Question: as you see, 5x5 window is contiguous to 0,0 coordinates. I want to move them like 10,10. How can I do it ?

I think the problem is in my BorderLayout. North and East is freee. How can i fill them with 10,10 dimension
'''
import java.awt.*;
import javax.swing.*;
public class Main {
public static void main(String[] args) {
SOS game = new SOS(5);
// JPanel for sos template
SOSCanvas window = new SOSCanvas(game);
// JPanel which includes info panel, time and exit panel
SOSGUIPanel info = new SOSGUIPanel(window, "Cihangir", "Mercan");
JFrame jf = new JFrame();
jf.setTitle( "SOS game");
jf.setSize(340, 450);
jf.setVisible(true);
jf.setDefaultCloseOperation(JFrame.EXIT_ON_CLOSE);
jf.setLocationRelativeTo(null);
jf.setLayout( new BorderLayout() );
jf.add(window, BorderLayout.CENTER );
jf.add(info, BorderLayout.SOUTH );
}
}
'''
The grid is provided with this class;
'''
import java.awt.*;
import javax.swing.*;
public class SOSCanvas extends JPanel {
// PROPERTIES
protected SOS game;
// CONSTRUCTORS
public SOSCanvas( SOS game )
{
this.game= game;
}
@Override
public void paintComponent(Graphics g)
{
super.paintComponent(g);
int dimension = game.getDimension();
g.drawRect (0, 0, 300, 300);
// drawing horizontal lines
for ( int i = 1; i < dimension; i++ )
{
g.drawLine(0, i * (300 / dimension), 300, i * (300 / dimension) );
}
// drawing vertical lines
for ( int i = 1; i < dimension; i++ )
{
g.drawLine( i * (300 / dimension), 0, i * (300 / dimension), 300);
}
}
}
'''
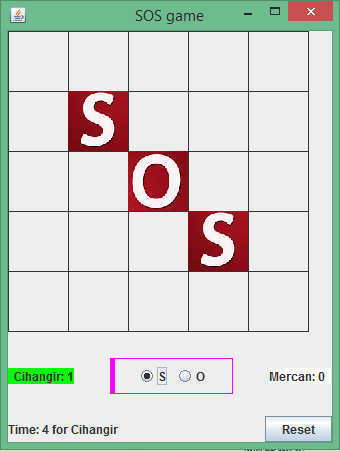
Answer: The first thing you need to do, is stop relying on magic numbers, you need to know the current size of the component.
Instead of using 'g.drawRect (0, 0, 300, 300);', you need to get the component's current width and height. From this you can make decisions about how you might handle the differences in your expectations and the actual width and height of the component.
For example, the following is a scalable grid, which can grow and shrink based on the available space, but will always remain square. It will always attempt to center itself within the available space as well...
'''
public class SOSCanvas extends JPanel {
public SOSCanvas() {
}
@Override
public Dimension getPreferredSize() {
return new Dimension(300, 300);
}
@Override
public void paintComponent(Graphics g) {
super.paintComponent(g);
int dimension = 5;//game.getDimension();
int width = getWidth() - 1;
int height = getHeight() - 1;
int cellSize = Math.min(width, height);
int xOffset = (width - cellSize) / 2;
int yOffset = (height - cellSize) / 2;
g.drawRect(xOffset, yOffset, cellSize, cellSize);
// drawing horizontal lines
for (int i = 1; i < dimension; i++) {
g.drawLine(
xOffset,
yOffset + (i * (cellSize / dimension)),
xOffset + cellSize,
yOffset + (i * (cellSize / dimension)));
}
// drawing vertical lines
for (int i = 1; i < dimension; i++) {
g.drawLine(
xOffset + (i * (cellSize / dimension)),
yOffset,
xOffset + (i * (cellSize / dimension)),
yOffset + cellSize);
}
}
}
'''
Even if you wanted a static grid of (lets say) 300x300, the x offset you would need to center the grid horizontally would be calculated using something like 'xOffset = (getWidth() - 300) / 2', then all you horizontal drawing would need to start from this offset...